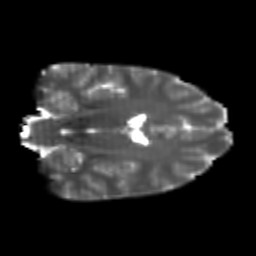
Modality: T2w
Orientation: coronal
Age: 23
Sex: female
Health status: healthy
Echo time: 0.074 s